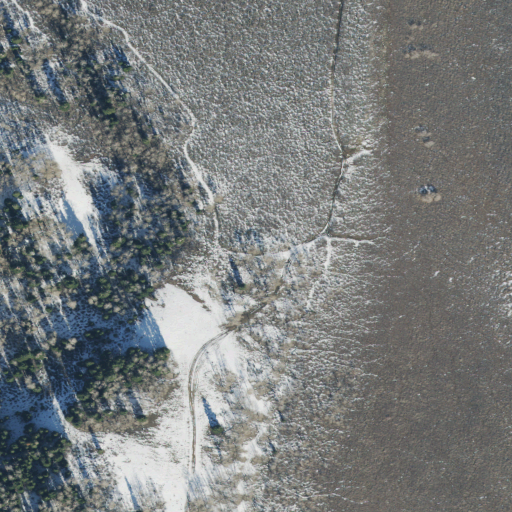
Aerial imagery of ridge(s) in Utah named Hell Hole Ridge containing deciduous forest, shrub, evergreen forest, open development, and mixed forest